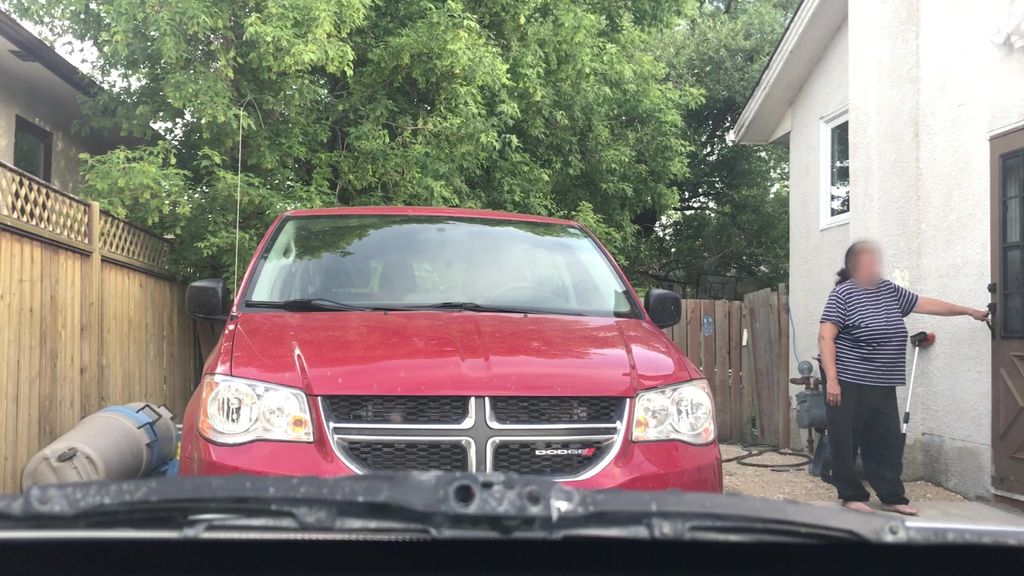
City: winnipeg